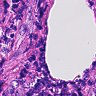
Metastatic tissue present: no